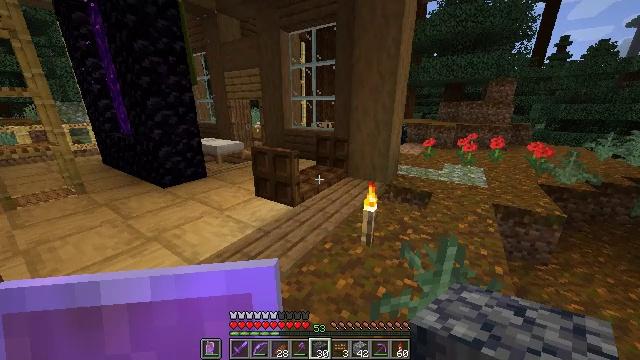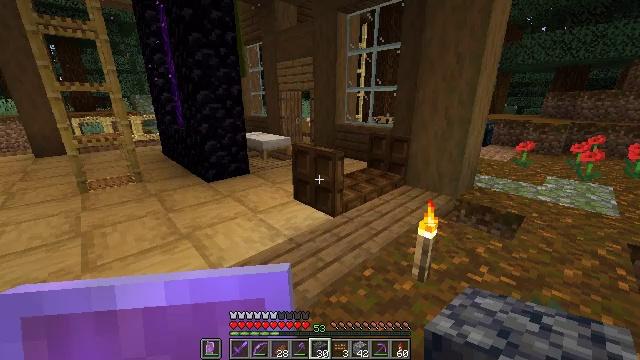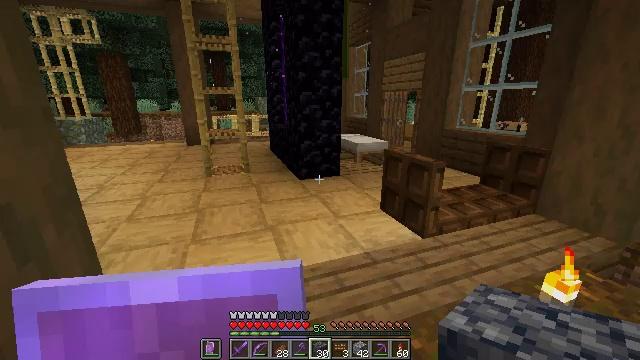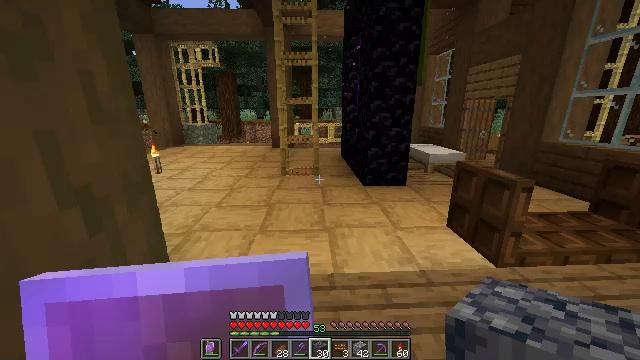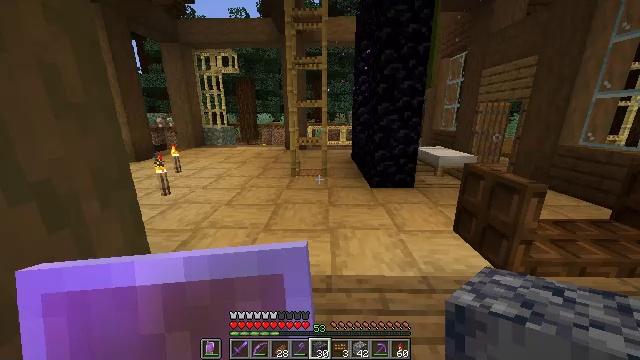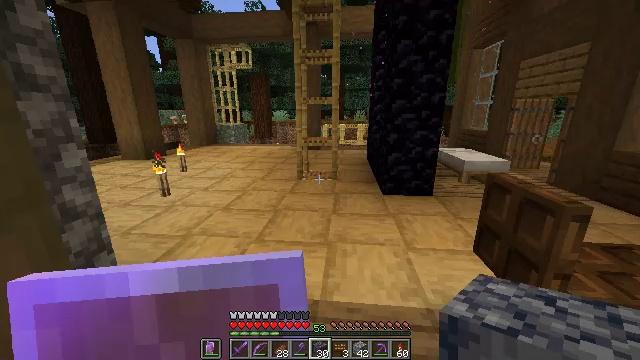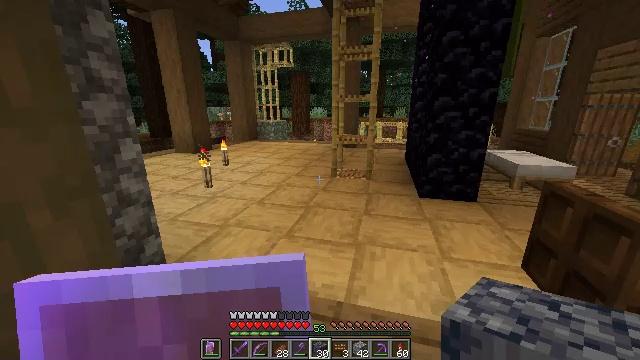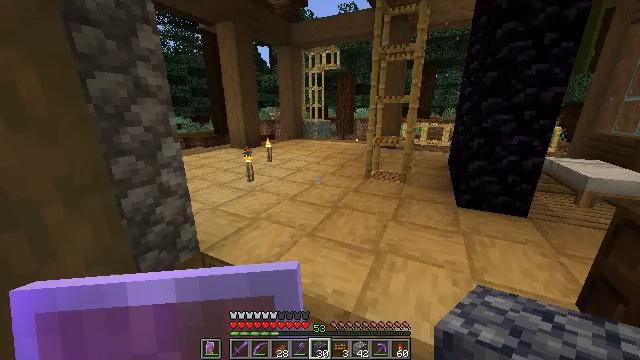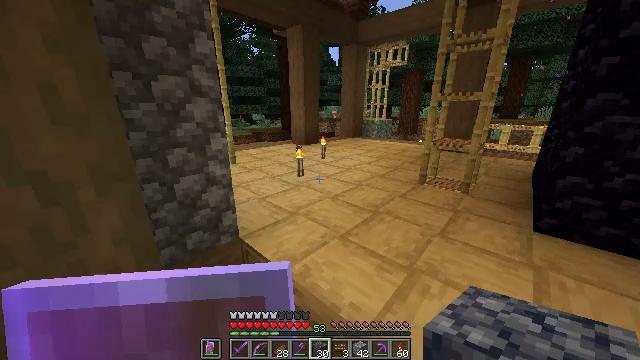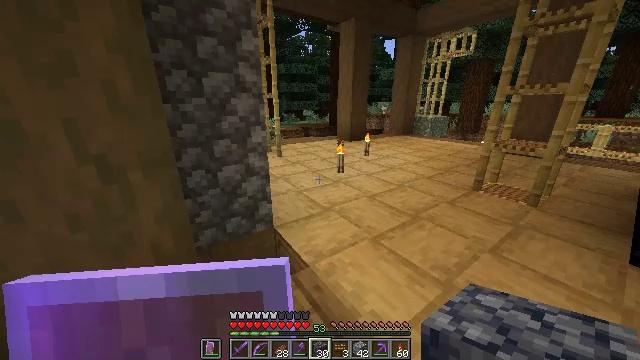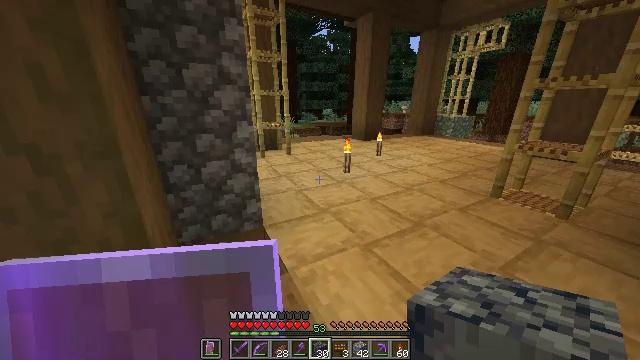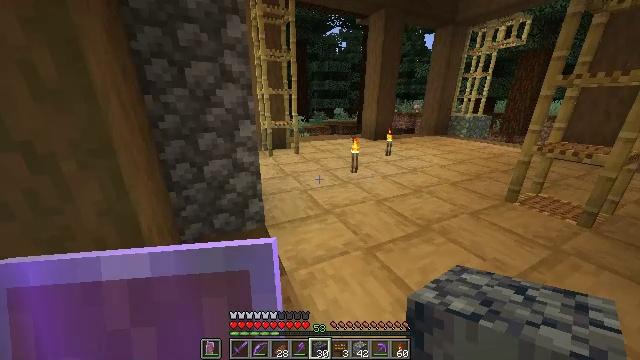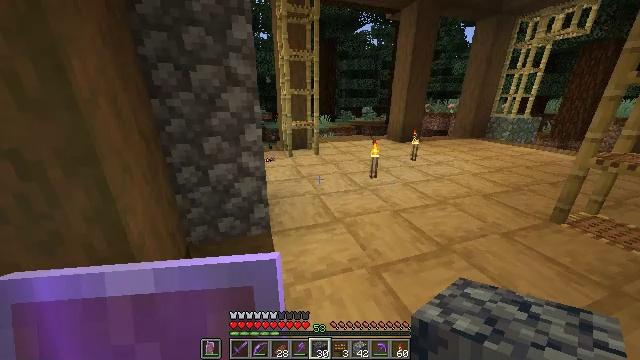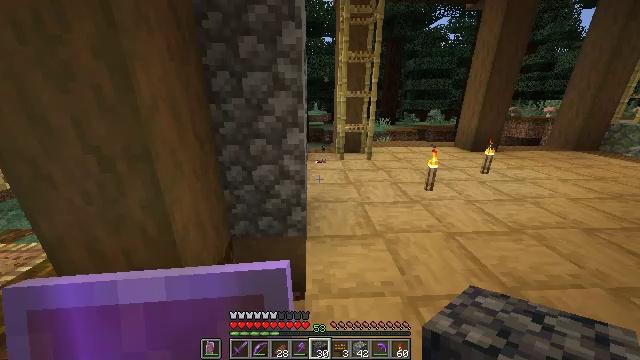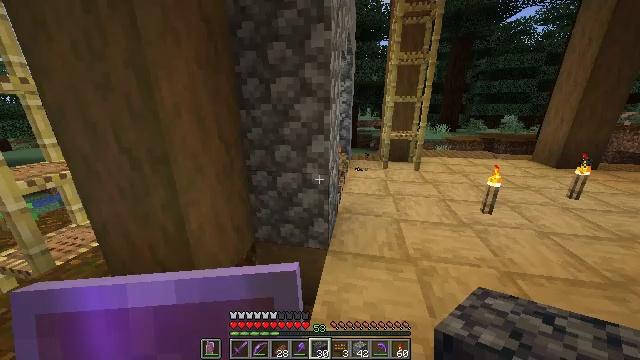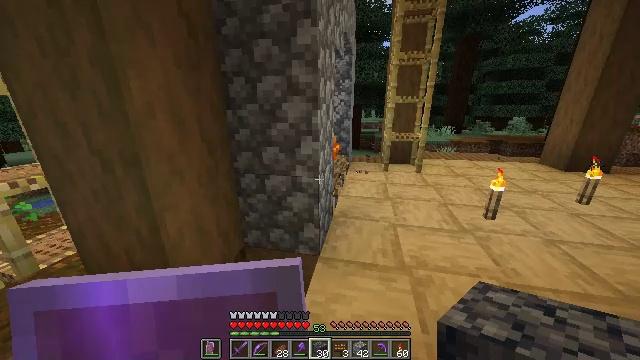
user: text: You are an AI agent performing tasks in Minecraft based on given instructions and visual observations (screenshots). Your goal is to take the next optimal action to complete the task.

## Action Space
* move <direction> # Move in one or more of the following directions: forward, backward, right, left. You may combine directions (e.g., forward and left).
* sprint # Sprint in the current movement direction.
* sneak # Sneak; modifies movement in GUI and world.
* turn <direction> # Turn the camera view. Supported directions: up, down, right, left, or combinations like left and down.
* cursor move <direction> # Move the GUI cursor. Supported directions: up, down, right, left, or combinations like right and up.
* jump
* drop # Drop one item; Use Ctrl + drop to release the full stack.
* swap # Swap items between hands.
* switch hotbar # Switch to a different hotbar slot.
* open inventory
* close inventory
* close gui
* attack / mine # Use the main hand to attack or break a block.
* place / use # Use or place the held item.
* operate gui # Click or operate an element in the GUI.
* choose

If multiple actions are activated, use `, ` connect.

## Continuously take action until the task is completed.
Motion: motion action
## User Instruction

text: Extinguish and mine the campfire.
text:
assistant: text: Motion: move forward and move right, sprint, turn left
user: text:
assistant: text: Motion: move forward and move right, sprint, turn left
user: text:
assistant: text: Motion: move forward and move right, sprint, turn left and up
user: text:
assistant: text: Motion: move forward and move right, sprint, turn left
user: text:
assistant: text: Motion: move forward and move right, sprint, turn left
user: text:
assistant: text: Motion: move forward and move right, sprint, turn left
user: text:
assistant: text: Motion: move forward and move right, sprint, turn left
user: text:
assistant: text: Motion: move forward and move right, sprint, turn left
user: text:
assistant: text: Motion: move forward and move right, sprint, turn left and down
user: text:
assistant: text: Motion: move forward and move right, sprint, turn left
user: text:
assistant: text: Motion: move forward and move right, sprint, turn left
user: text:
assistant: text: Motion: move forward and move right, sprint, turn left
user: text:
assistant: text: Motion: move forward and move right, sprint, turn left
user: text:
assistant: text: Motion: move forward and move right, sprint, turn left and up
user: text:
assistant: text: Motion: move forward and move right, sprint, turn left
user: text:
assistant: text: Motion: move forward and move right, sprint
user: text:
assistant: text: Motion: move forward and move right, sprint
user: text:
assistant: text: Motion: move forward and move right, sprint
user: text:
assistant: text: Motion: move forward and move right, sprint, turn left
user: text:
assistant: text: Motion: move forward and move right, sprint, turn left
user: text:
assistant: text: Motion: move forward and move right, sprint, turn left
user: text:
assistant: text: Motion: move forward and move right, sprint, turn left
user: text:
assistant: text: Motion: move forward and move right, turn left
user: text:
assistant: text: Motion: move forward and move right, turn left and up
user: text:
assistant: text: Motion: move forward and move right, turn left and up
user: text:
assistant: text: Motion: move forward and move right, turn left and up
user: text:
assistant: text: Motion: move forward and move right, turn left
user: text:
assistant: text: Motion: move forward and move right, turn left
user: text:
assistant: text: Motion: move forward and move right, turn left
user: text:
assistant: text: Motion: move forward and move right, turn left